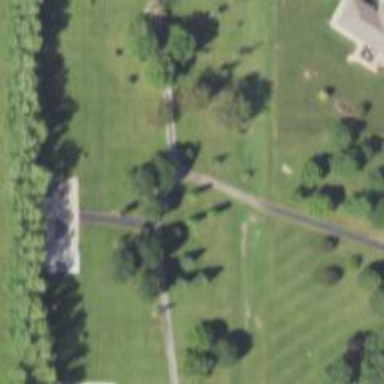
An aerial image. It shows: Disc golf hole.